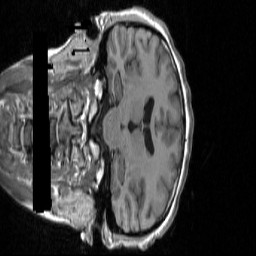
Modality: T1w
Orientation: coronal